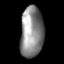
Tissue: prostate
Cell type: T cells
Senescence score: 0.2444
Nuclear area (px): 1143
Mean DAPI intensity: 139.278